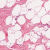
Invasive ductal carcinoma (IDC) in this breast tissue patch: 0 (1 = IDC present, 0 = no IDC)